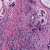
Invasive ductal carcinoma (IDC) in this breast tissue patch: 0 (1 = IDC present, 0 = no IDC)